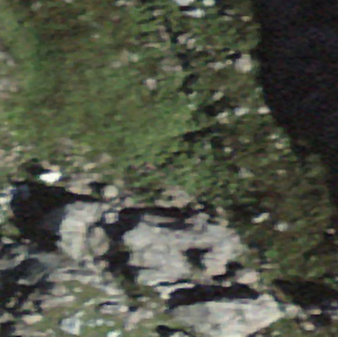
Label: bouldering_area